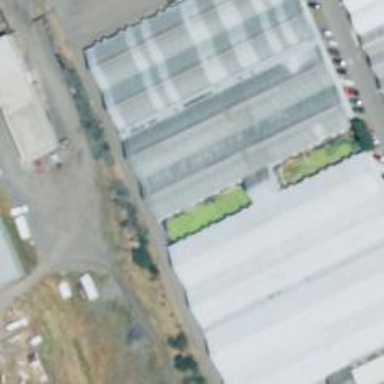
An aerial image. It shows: Greenhouse.